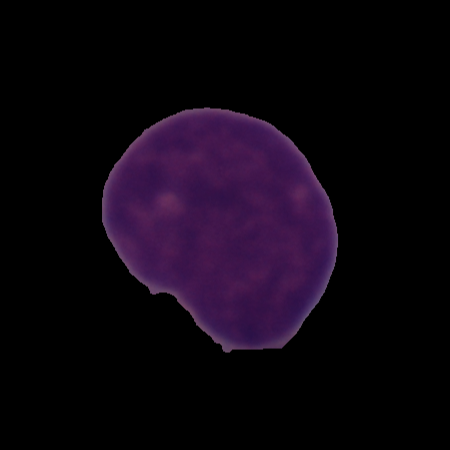
Label: cancer